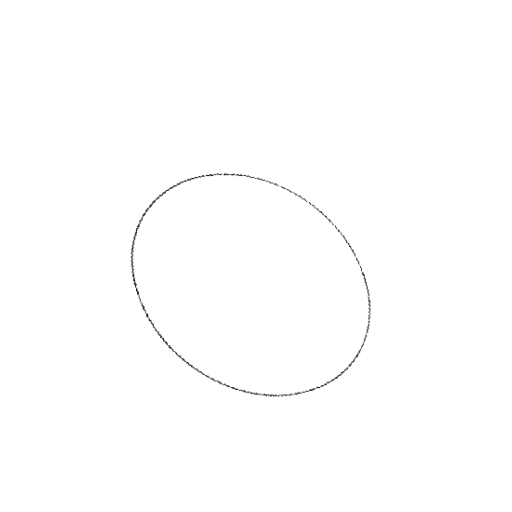
Crossing number: 0